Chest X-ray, AP view. Patient: 29 years old, sex F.
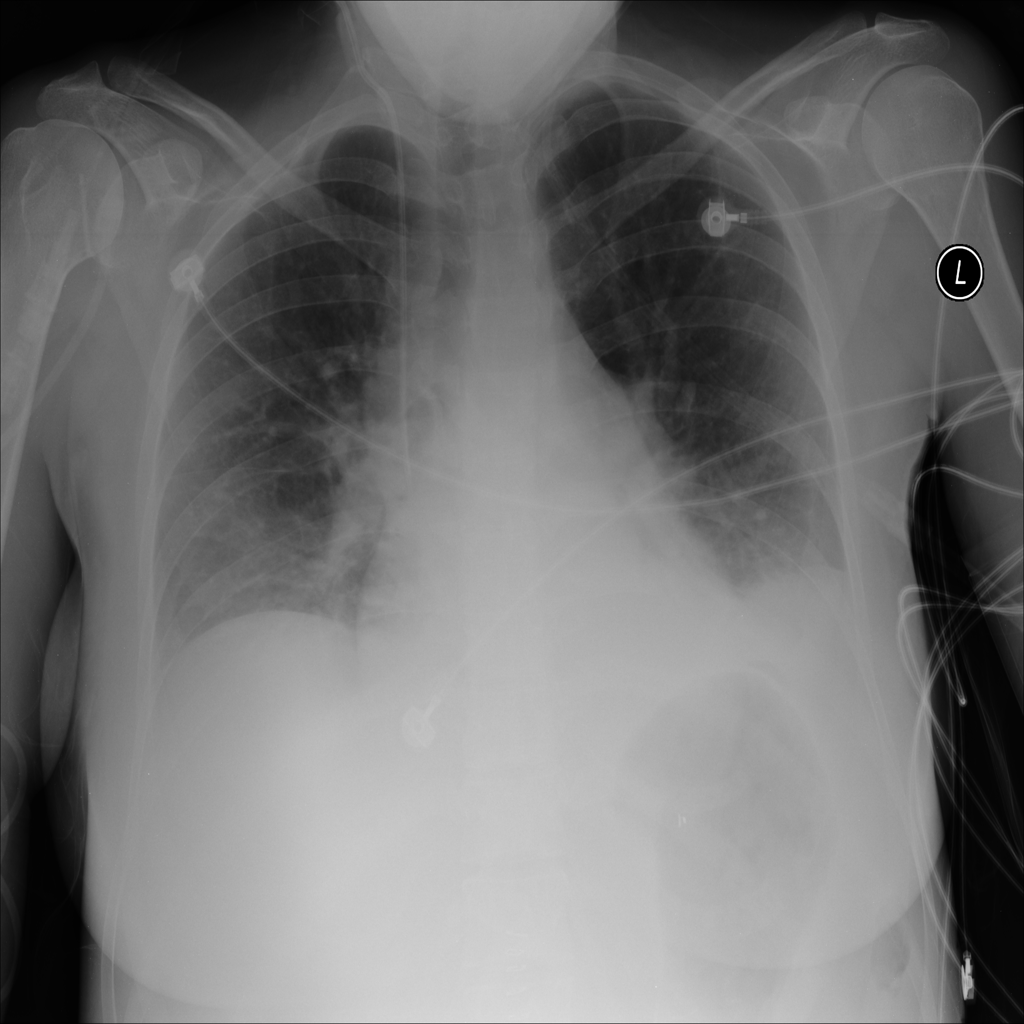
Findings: Atelectasis